Question: Take an image of the letter 'B' for example:
.
If we draw the straight line 4-side of the letter 'B', then it will create a rectangle box. I have to find number of foreground and background pixels within this bounding box(Recangle Box) on the above picture. I did not get the result.pls help me. thank you.
This is my code:
'''
E = imread('1.jpg');
label = graythresh(E);
BW = im2bw(E, label);
imshow(BW)
L = bwlabel(E);
z = regionprops(L,'BoundingBox');
nBlackpixel = sum(z(:))
nWhitepixel = numel(z) - nBlack
'''
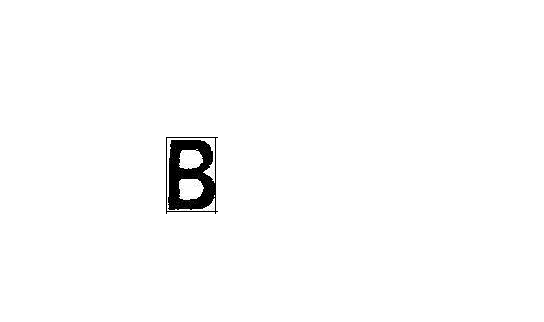
Answer: Using only ''BoundingBox'' property
'''
z = regionprops( L, 'BoundingBox' );
nFG = zeros(1,numel(z)); % pre-allocate
nBG = zeros(1,numel(z));
for ii=1:numel(z), % in case there are more than one object in the image
bb = imcrop( E, z(ii).BoundingBox ); % crop the mask according to BoundingBox
nFG(ii) = nnz(bb); % count number of FG pixels
nBG(ii) = numel( bb ) - nFG(ii); % nBG = tot number in BB minus num of FG
end
'''